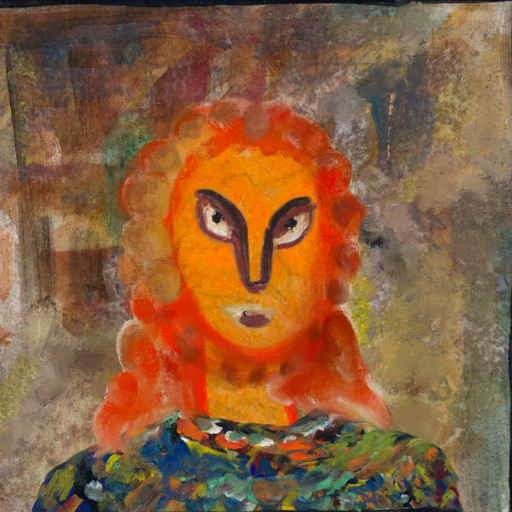
Background: Mosgoul, Head And Neck Front: Sisters, Face Front: After_Raid, Bust: An_Impression, Hair Front: Rupkatha, Head Accessory: Blank, Second Necklace: Blank, Necklace: Blank, Baby: Blank